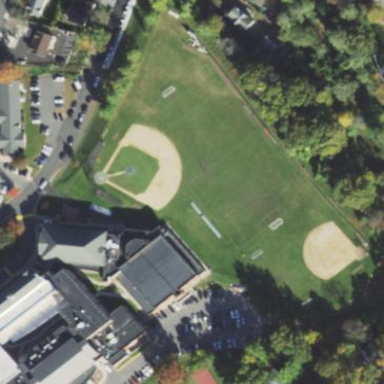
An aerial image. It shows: Baseball pitch for leisure land activities.